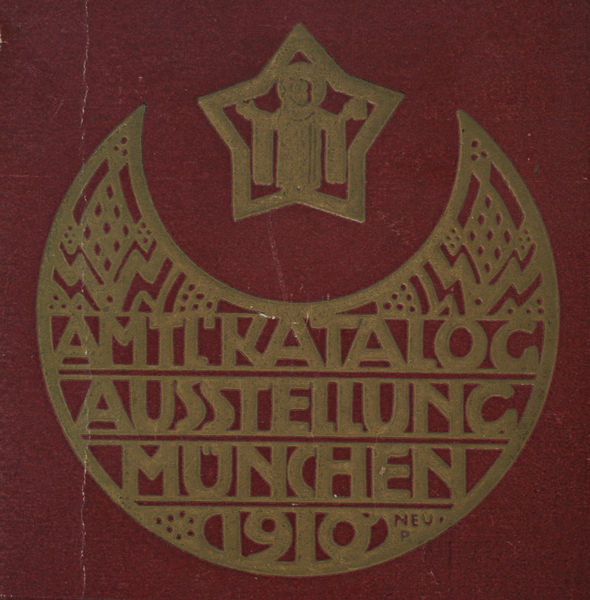
Titel: Umschlagbild des Ausstellungskatalogs von Meisterwerken muhammedanischer Kunst, München 1910
Künstler: Paul Neu
Schlagwörter: gott, symbol, rot, muster, kirche, gold, schrift, bogen, ornamente, jahreszahl, stola, punkte, mond, deckel, buch, religion, münchen, stern, halbmond, sichel, titel, text, plakat, neu, buchdeckel, cover, ausstellung, rauten, heiligenschein, pfarrer, christus, jesus, priester, heiliger, zeilen, emblem, heiland, sigel, katalog, zickzackmuster, amtskatalog, münchner kindl, ausstellungskatalog, 1910, p, munchen, sesus, 1990, amtc, fünfzack, amtlicher, amtl, amtl katalog, sern